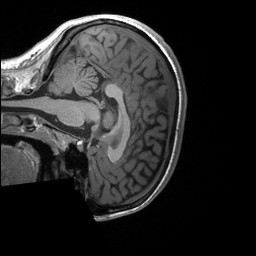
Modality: T1w
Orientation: sagittal
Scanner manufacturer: siemens
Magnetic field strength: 3 T
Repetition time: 2.4 s
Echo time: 0.00224 s